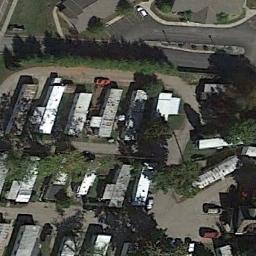
Label: residential